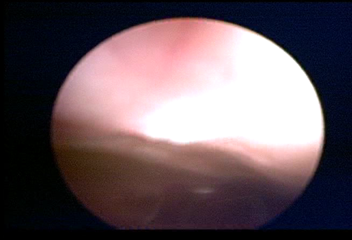
Modality: WLC
Class: Normal mucosa
Bladder cancer association: No